Question: I have a table name 'employee' and I need to get the row with the maximum value for Salary and where the employee is from 'New York'.
'''
select * from employee where city = 'New York' and MAX(salary);
'''
Seems not working, Please suggest me a way

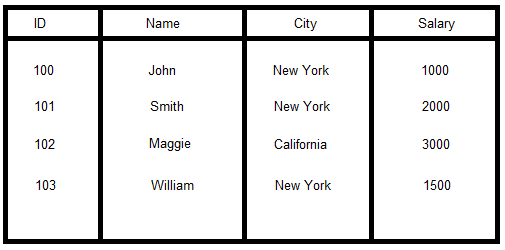
Answer: Try this::
'''
select
*
from employee
where city = 'New York'
order by Salary desc limit 1
'''